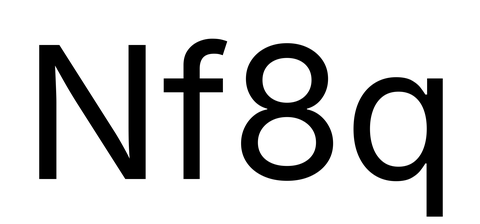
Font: Inter_Regular